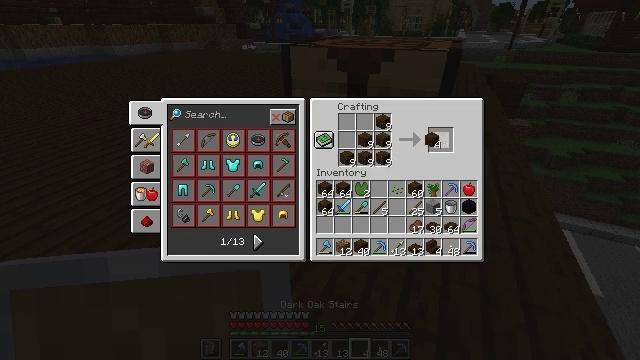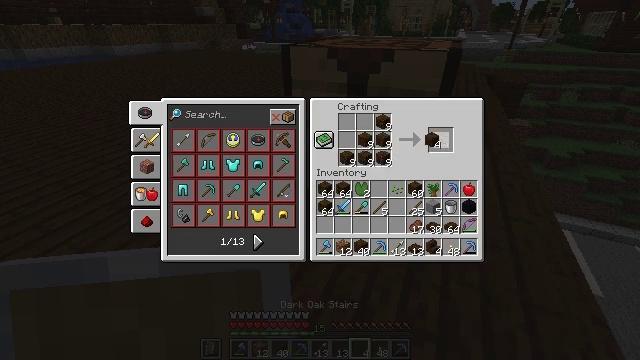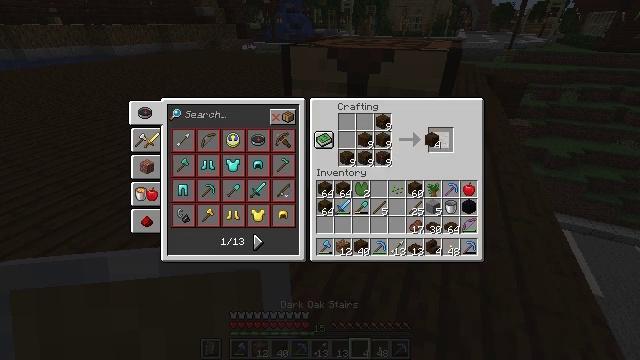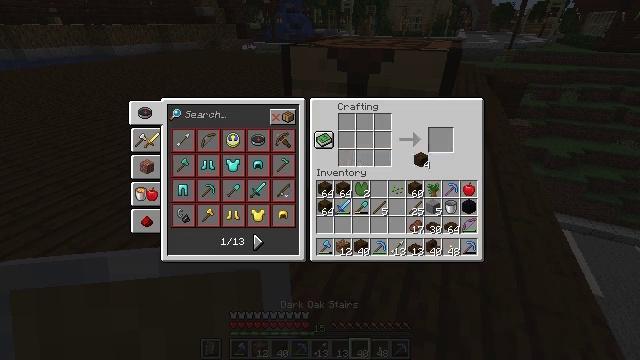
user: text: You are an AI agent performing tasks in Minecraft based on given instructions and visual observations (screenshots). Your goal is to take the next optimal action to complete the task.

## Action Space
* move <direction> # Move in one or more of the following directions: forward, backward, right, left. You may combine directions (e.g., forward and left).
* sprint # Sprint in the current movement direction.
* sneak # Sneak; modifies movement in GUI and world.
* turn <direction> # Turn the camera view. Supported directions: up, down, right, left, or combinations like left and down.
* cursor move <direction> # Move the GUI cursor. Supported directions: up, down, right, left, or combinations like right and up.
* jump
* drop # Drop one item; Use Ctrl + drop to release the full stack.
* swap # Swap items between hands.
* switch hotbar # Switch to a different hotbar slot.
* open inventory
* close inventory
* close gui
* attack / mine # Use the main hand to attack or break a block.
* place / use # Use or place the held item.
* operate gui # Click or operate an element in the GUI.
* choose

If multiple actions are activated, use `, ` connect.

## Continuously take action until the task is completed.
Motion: motion action
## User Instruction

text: Arrange dark oak planks to make dark oak stairs.
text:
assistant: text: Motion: sneak
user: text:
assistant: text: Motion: sneak
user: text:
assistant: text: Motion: sneak, cursor move left and down
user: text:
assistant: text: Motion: sneak